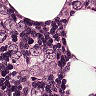
Metastatic tissue present: yes